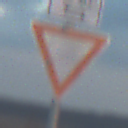
Verkehrszeichen: VorfahrtGewaehren
Zusatzzeichen oben: RichtungsangabeDurchPfeile9
Umgebung: Outdoor, Beach
Tageszeit: SunriseSunset
Wetter: PartlyCloudy
Licht: Natural
Jahreszeit: NotSpecified
Kontrast: MediumContrast